Field crop: maize
Growth stage: 1
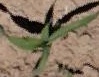
Species: maize